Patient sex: M
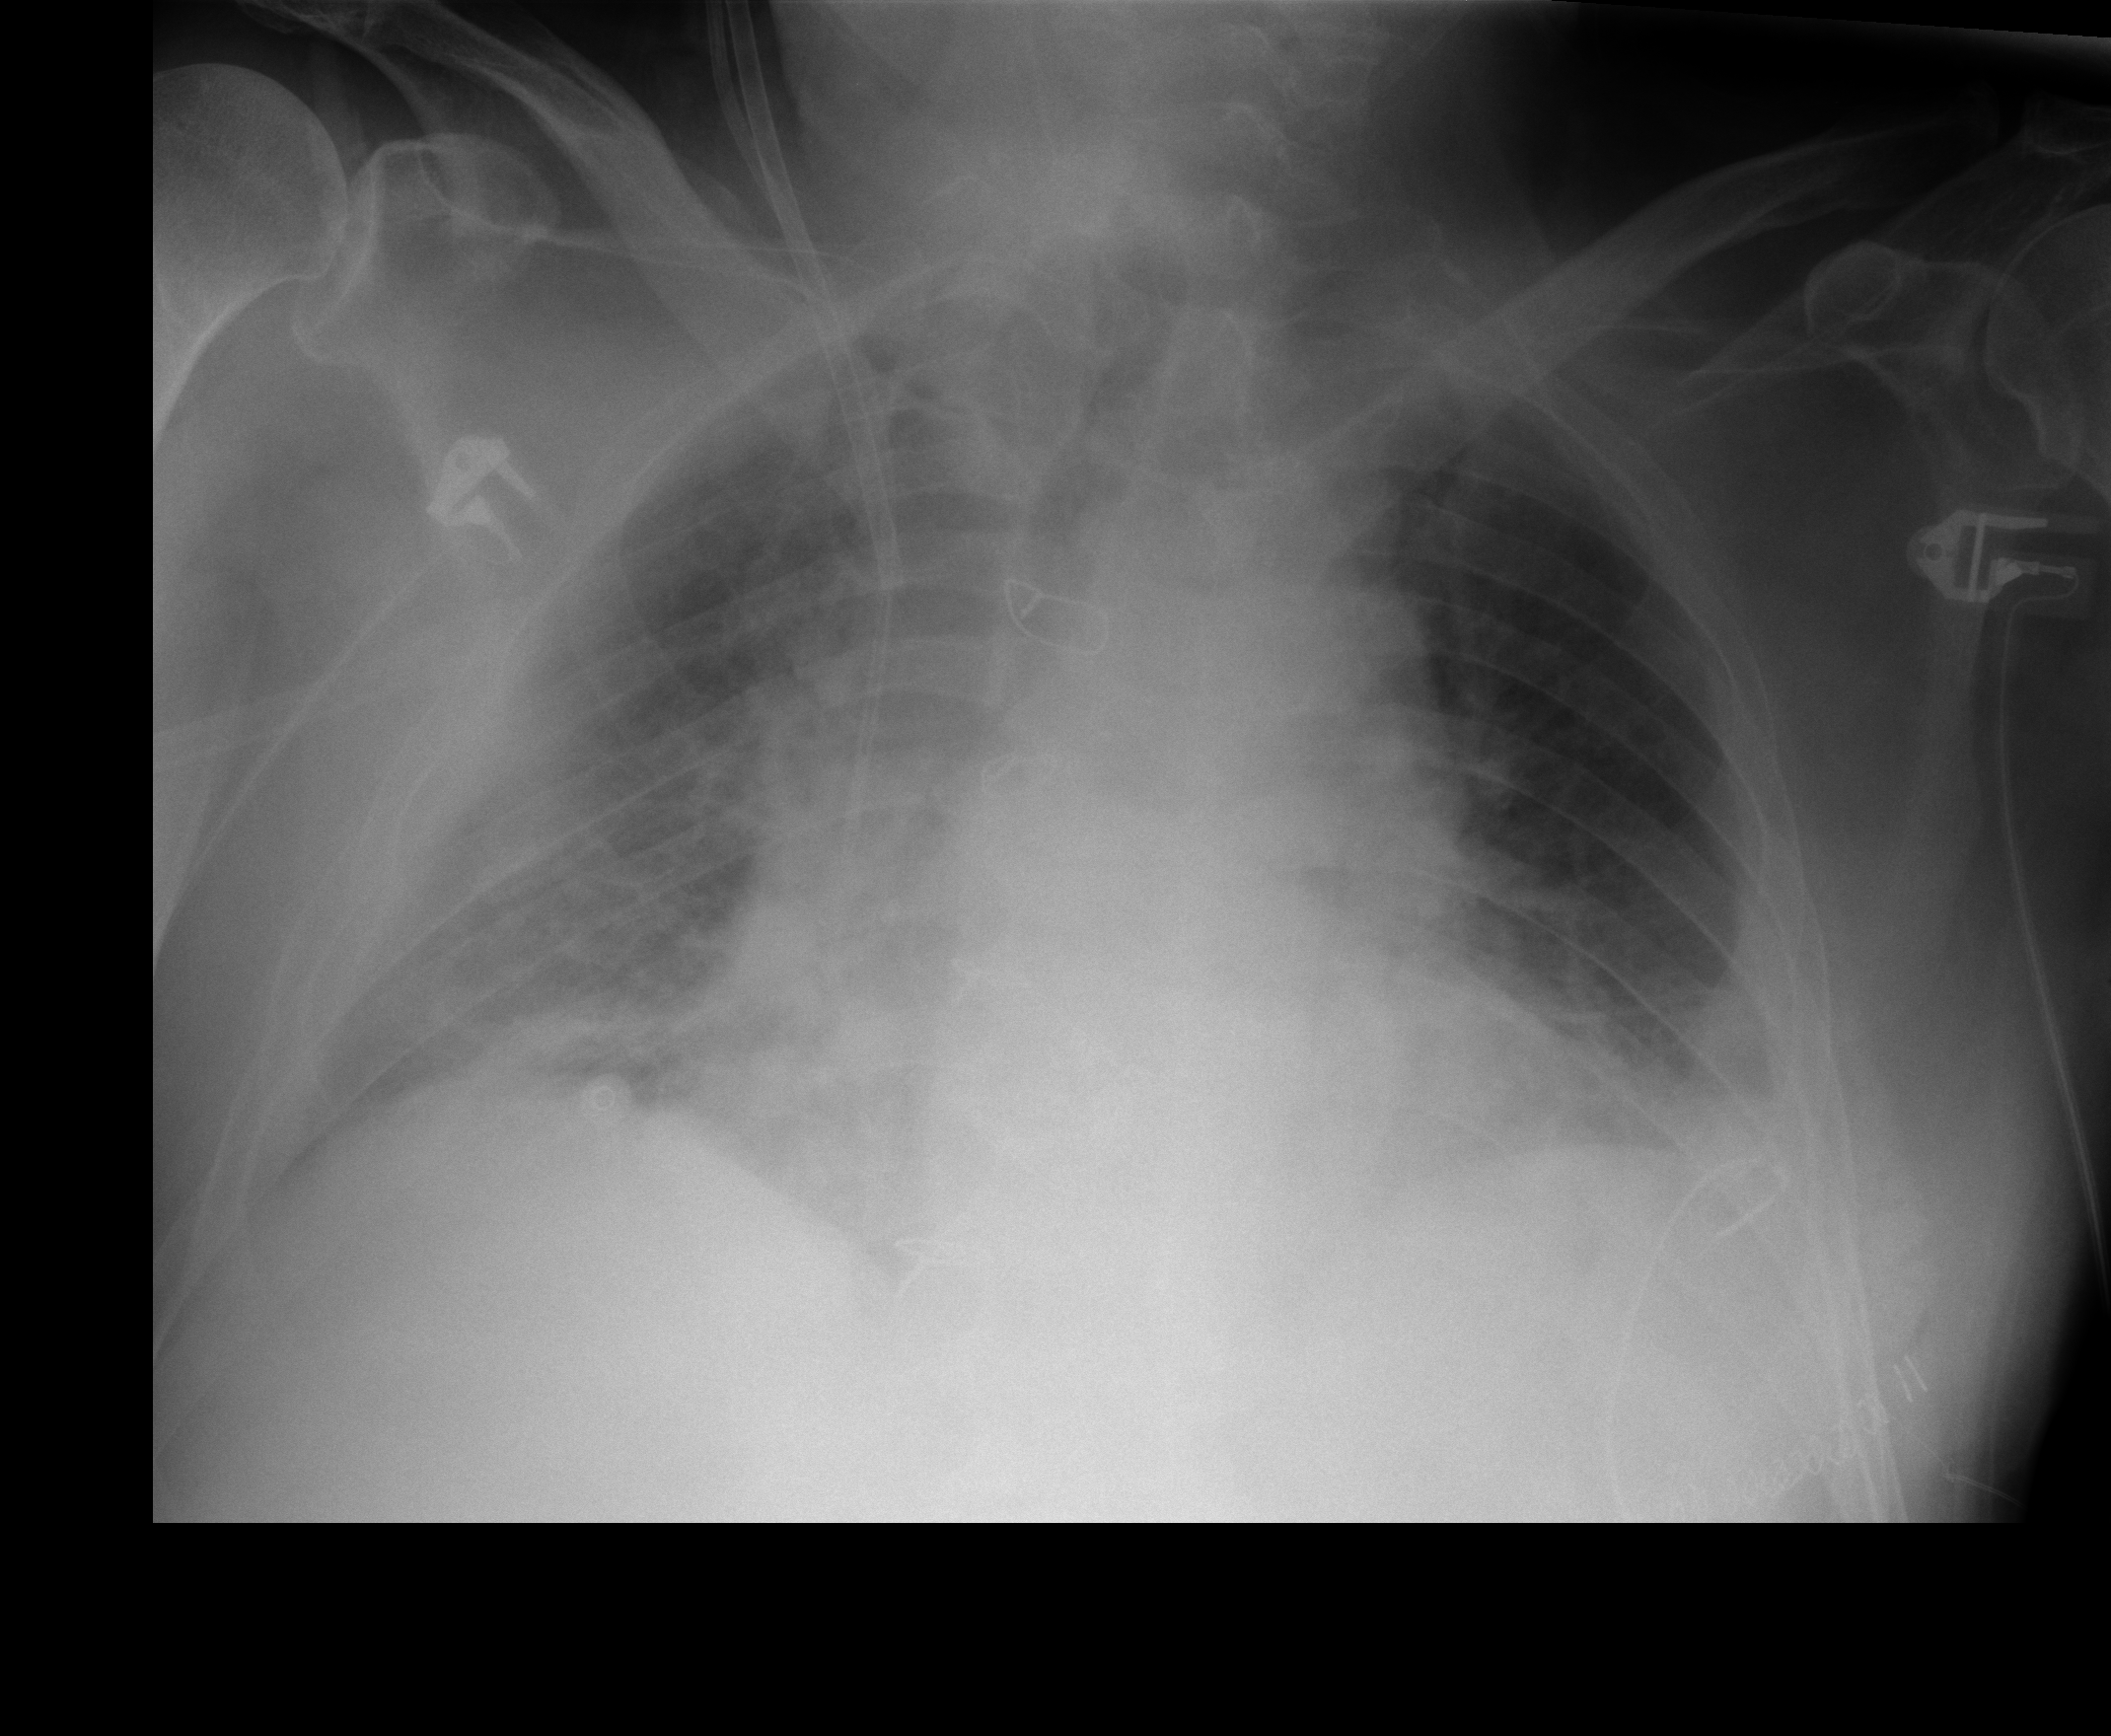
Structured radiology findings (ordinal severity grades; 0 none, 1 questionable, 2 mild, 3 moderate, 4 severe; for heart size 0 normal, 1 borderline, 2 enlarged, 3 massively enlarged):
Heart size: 2
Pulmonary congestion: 2
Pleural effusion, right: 0
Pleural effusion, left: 0
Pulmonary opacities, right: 0
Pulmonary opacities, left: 0
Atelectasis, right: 2
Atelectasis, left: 2